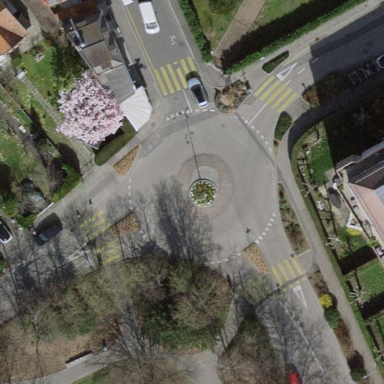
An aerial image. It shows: Roundabout on residential road.